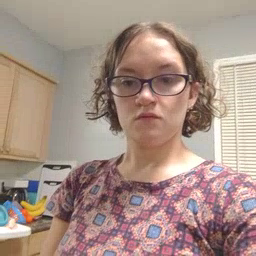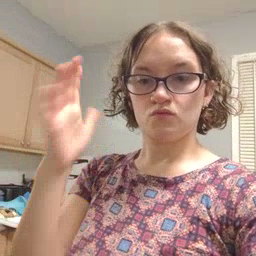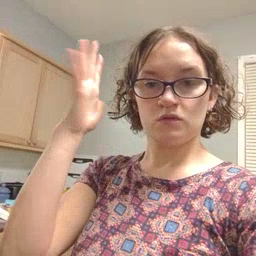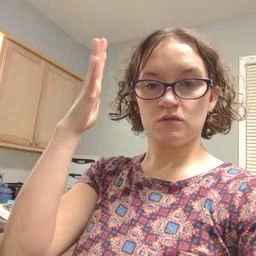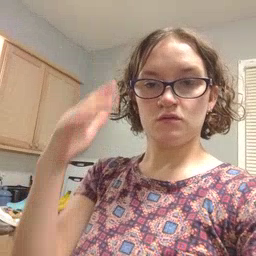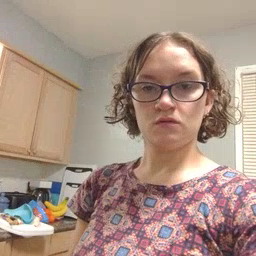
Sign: tree